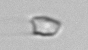
Label: detritus_transparent